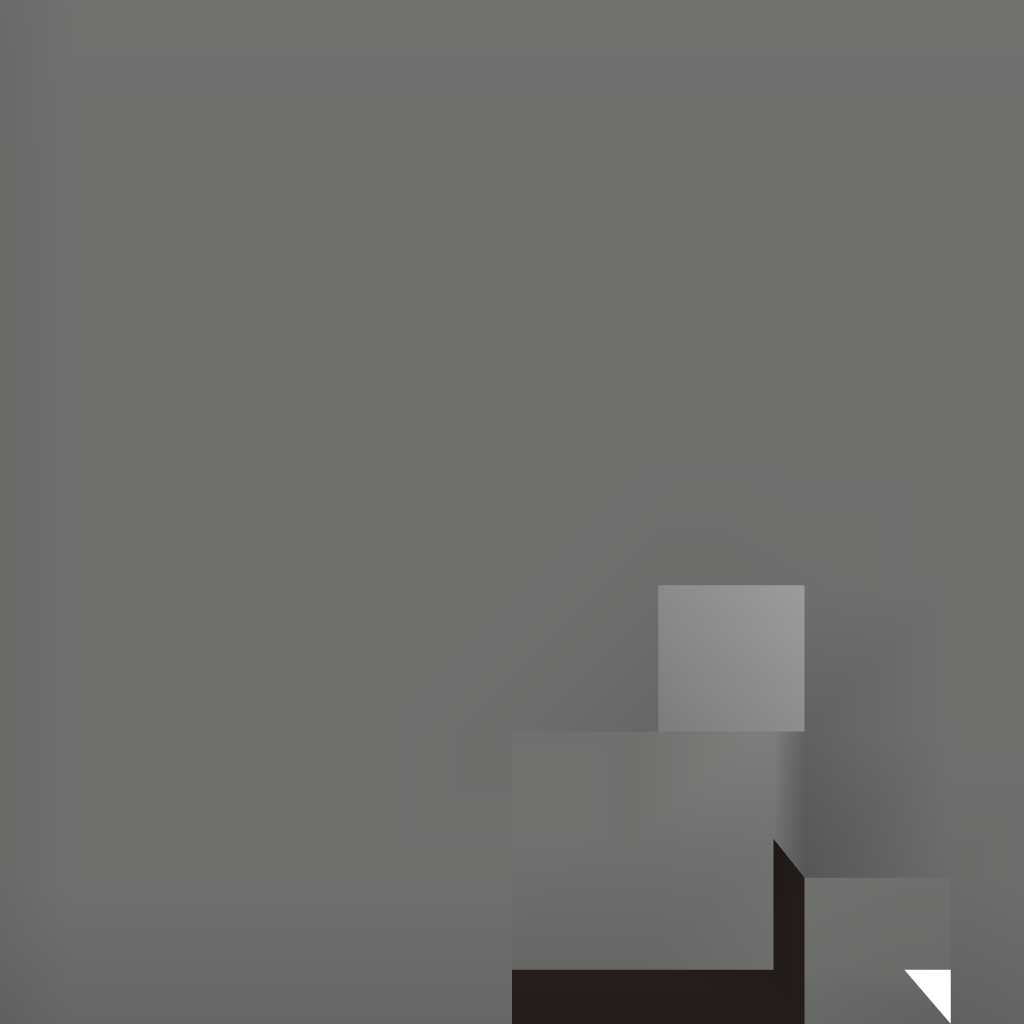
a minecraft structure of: Nether Wart Farm